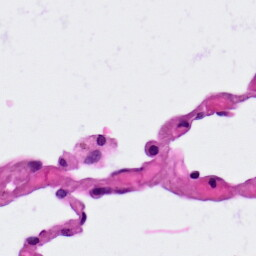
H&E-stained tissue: Lung